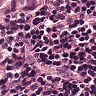
Metastatic tissue present: yes